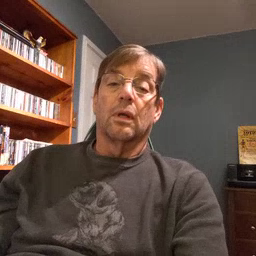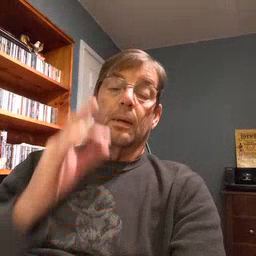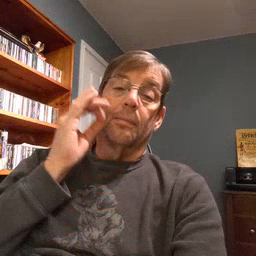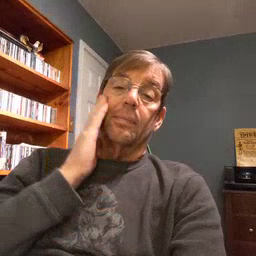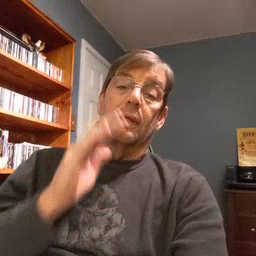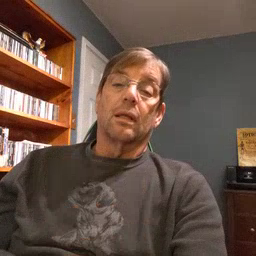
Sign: bee